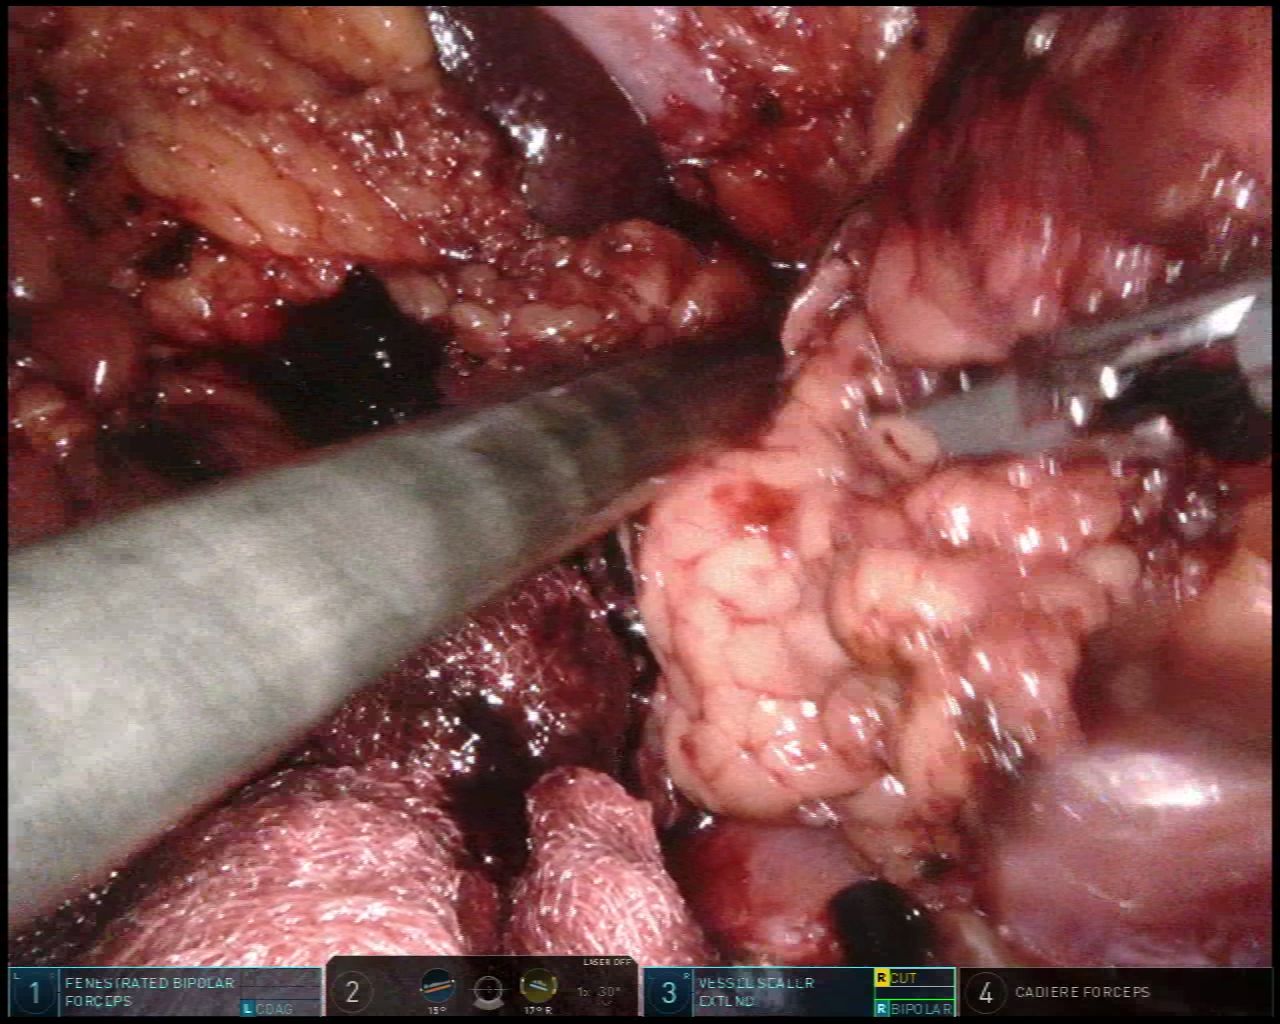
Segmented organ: spleen
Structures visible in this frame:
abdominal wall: yes
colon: yes
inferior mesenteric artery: no
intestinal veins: no
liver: no
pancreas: no
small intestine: no
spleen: yes
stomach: no
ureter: no
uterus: no
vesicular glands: no